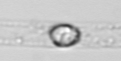
Label: Dactyliosolen_blavyanus